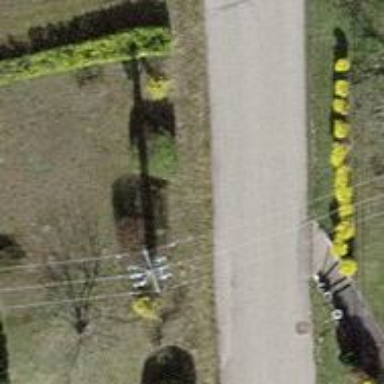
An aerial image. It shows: Power pole.